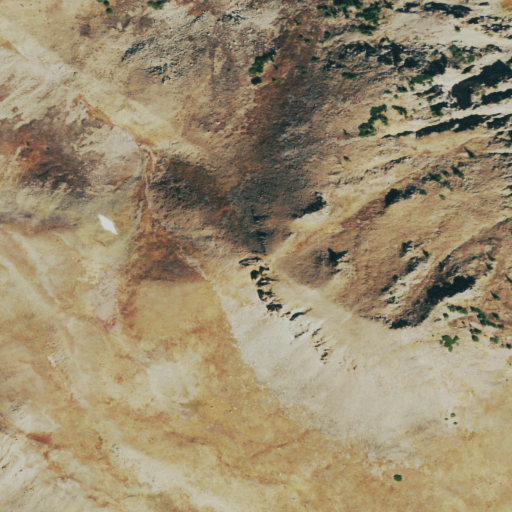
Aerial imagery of mountain in Colorado named Ute Peak containing shrub, grassland, and snow